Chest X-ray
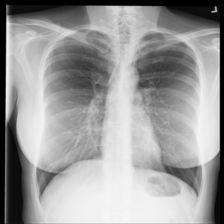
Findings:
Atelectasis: negative
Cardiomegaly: negative
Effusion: negative
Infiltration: negative
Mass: negative
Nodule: negative
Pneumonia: negative
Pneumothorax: negative
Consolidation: negative
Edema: negative
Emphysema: negative
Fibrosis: negative
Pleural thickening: negative
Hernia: negative